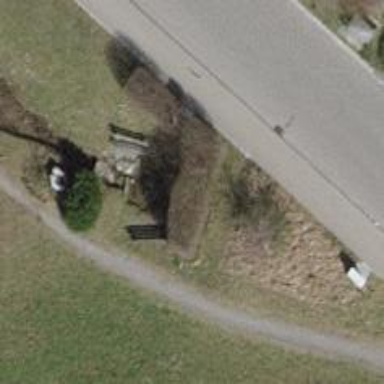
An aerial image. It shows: Brown bench in the vicinity.